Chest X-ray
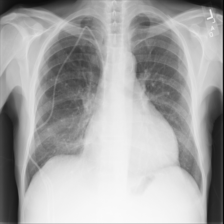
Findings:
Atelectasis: negative
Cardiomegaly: positive
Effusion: negative
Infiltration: positive
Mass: negative
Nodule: negative
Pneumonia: negative
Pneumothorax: negative
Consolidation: negative
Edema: negative
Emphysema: negative
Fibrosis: negative
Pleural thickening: negative
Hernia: negative